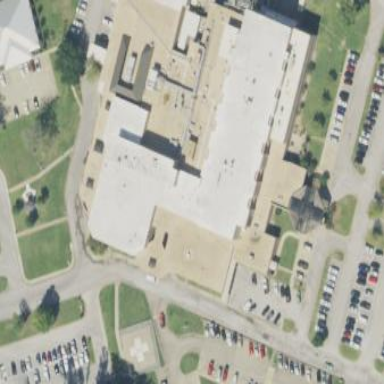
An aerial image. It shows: Hospital building.